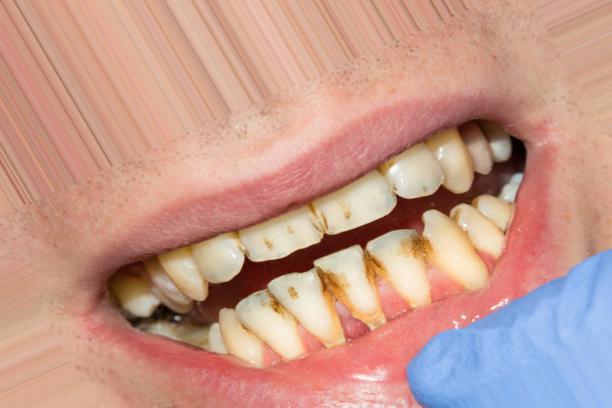
Condition: Caries